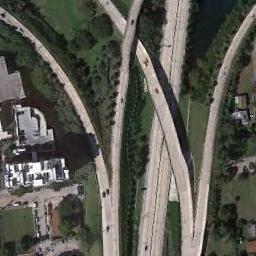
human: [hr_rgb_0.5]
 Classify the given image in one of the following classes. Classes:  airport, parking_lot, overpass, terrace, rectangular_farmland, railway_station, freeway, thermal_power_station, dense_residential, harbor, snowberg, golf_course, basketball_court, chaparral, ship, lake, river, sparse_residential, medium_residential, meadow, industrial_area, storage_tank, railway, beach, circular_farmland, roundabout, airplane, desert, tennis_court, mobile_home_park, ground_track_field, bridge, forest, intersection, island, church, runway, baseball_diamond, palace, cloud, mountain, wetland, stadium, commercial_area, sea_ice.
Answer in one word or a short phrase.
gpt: overpass